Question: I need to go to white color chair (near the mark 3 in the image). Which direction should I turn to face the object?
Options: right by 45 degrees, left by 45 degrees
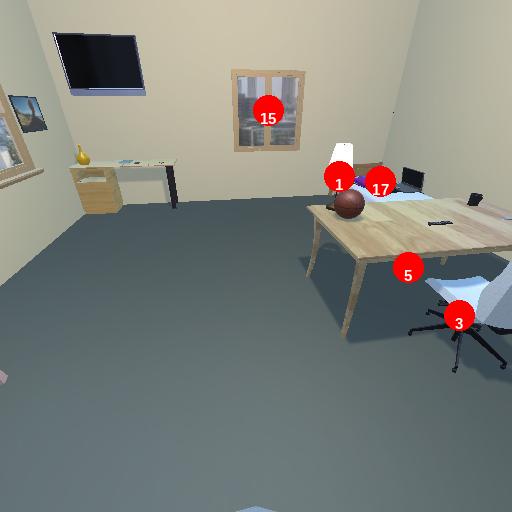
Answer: right by 45 degrees